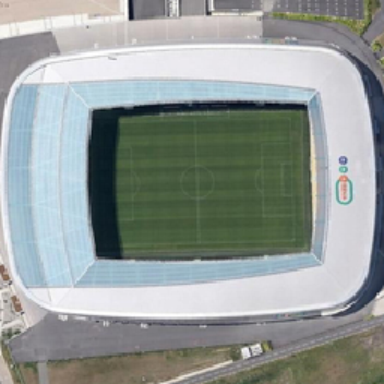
The stadium has blue and white ceiling with a logo .